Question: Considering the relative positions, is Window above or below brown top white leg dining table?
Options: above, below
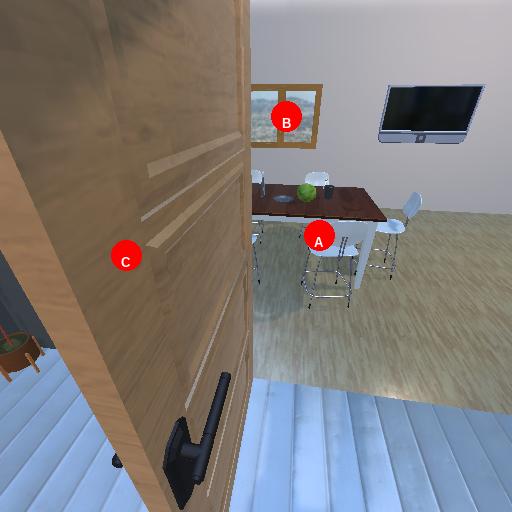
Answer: above